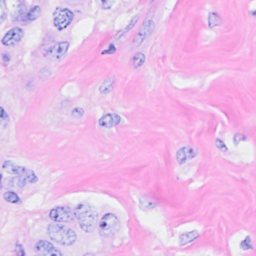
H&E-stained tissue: Breast